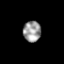
Tissue: prostate
Cell type: T cells
Senescence score: 0.7797
Nuclear area (px): 366
Mean DAPI intensity: 152.005